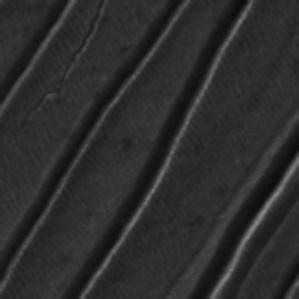
Label: frost